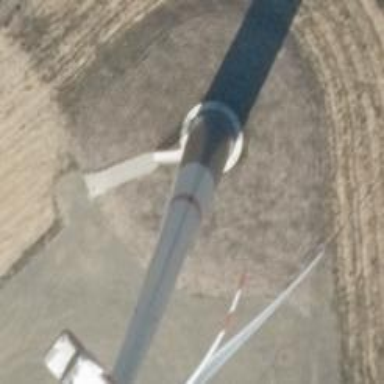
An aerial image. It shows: Wind generator powered by wind turbine.